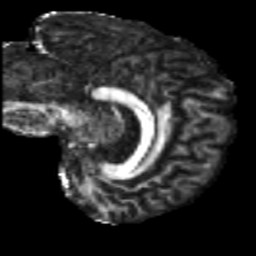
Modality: FA
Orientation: sagittal
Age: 46
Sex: male
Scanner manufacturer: siemens
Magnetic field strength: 3 T
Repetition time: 5 s
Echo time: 0.092 s